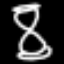
Label: hourglass